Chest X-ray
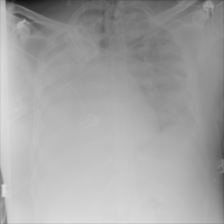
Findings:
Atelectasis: negative
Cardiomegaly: negative
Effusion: negative
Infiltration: negative
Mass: negative
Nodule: negative
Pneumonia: negative
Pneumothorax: negative
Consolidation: negative
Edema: negative
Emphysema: negative
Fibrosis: negative
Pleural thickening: negative
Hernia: negative